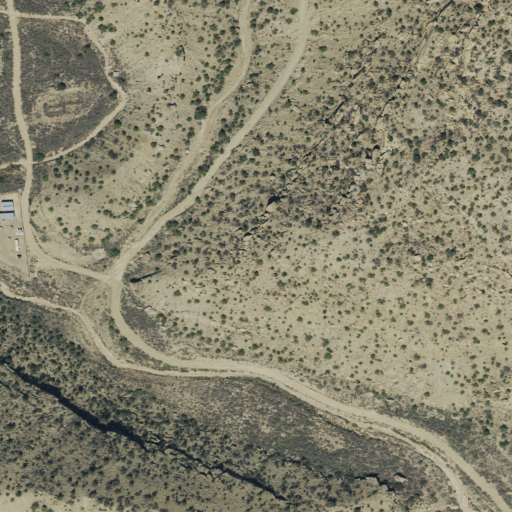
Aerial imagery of valley in Utah named Bull Canyon containing shrub, evergreen forest, open development, and low intensity development